Сегнетоэлектриками называются вещества, при достаточно низкой температуре обладающие ненулевой электрической поляризацией при нулевом внешнем электрическом поле. В этом отношении сегнетоэлектрики аналогичны ферромагнетикам, у которых есть ненулевой магнитный момент без приложенного магнитного поля. В этой задаче будут рассматриваться термодинамические свойства сегнетоэлектриков, в частности изменение температуры при изменении электрического поля (так называемый электрокалорический эффект). Этот эффект позволяет использовать сегнетоэлектрические пленки для охлаждения поверхности (см. рис.).  Состояние сегнетоэлектрика характеризуется поляризацией $\vec{P}$ (дипольным моментом единицы объема его вещества), а также вектором электрической индукции $\vec{D}$ и напряженностью электрического поля $\vec{E}$. Далее во всей задаче рассматривается плоский образец сегнетоэлектрика, поляризация которого однородна и все время направлена вдоль одной и той же оси, поэтому вместо векторов можно использовать скалярные величины $P$, $D$, $E$ — проекции на эту ось. Считайте известным, что изменение объемной плотности электрической энергии (включающей в себя энергию электрического поля и энергию поляризованного вещества) имеет вид $$ dw = E d D. $$ Будем рассматривать сегнетоэлектрик постоянного объема $V$, так что он не совершает механической работы. Тогда изменение его внутренней энергии задается выражением $$ dU = \delta Q + V E dD, $$ где $\delta Q$ — подведенное в процессе тепло.
Часть А. Электрокалорический эффект в сегнетоэлектриках (5.5 баллов) В этой части эффект изменения температуры сегнетоэлектрика под действием электрического поля исследуется из чисто термодинамических соображений.
Рассмотрим один моль идеального газа. Рассматривая в качестве трех величин $x$, $y$, $z$ его давление $p$, объем $V$ и температуру $T$, проверьте тождество (1). Далее в этой части будем рассматривать образец сегнетоэлектрика, имеющий вид тонкой пластинки, помещенной между обкладками плоского конденсатора. Объем сегнетоэлектрика $V$ можно считать постоянным, поэтому его состояние характеризуется поляризацией $P$ и температурой $T$. На сегнетоэлектрик можно воздействовать, подводя или отводя от него тепло или прикладывая напряжение (создавая тем самым электрическое поле).
Пусть с сегнетоэлектриком производится цикл (см. рис.), в координатах $E$, $P$. Определите полное количество теплоты, полученное сегнетоэлектриком за цикл. Выразите ответ через $E_1$, $E_2$, $P_1$, $P_2$, $V$.
Теперь рассмотрим цикл ABCD (см. рис.), имеющий вид бесконечно малого параллелограмма. Укажите направление обхода цикла, при котором полученное сегнетоэлектриком за цикл количество теплоты будет положительным. Ответ обоснуйте.  Следующие части задачи посвящены доказательству тождества
Пусть $BC$ и $AD$ — изотермы, причем на участке $BC$ температура сегнетоэлектрика равна $T_1$, а на участке $AD$ — $T_2$, $|T_1 - T_2|\ll T_1$. Выразите полученное сегнетоэлектриком за весь цикл количество теплоты $Q$ через $V$, $(\partial P/\partial T)_E$ (производная поляризации при постоянном электрическом поле), $T_1$, $T_2$ и разность электрических полей в точках $D$ и $A$: $d E = E_D- E_A \approx E_C - E_B$.
В условиях предыдущего пункта найдите тепло $Q_+$, которое подводится к сегнетоэлектрику за цикл. Укажите, на какой из изотерм тепло подводится, а на какой — отводится. Выразите ответ через $V$, $T_1$, $T_2$, $\Delta E$, $(\partial S/\partial E)_T$ (производная энтропии по электрическому полю при постоянной температуре).
Используя формулу для коэффициента полезного действия для цикла Карно, а также результаты $A4$, $A5$, докажите соотношение (2). Считайте, что полное количество теплоты, полученное сегнетоэлектриком за цикл, совпадает с полезной работой. Пусть теперь изотермами являются отрезки $AB$ (температура $T_1$) и $CD$ (температура $T_2$).
Выразите полученное сегнетоэлектриком за весь цикл количество теплоты $Q$ через объем $V$, изменение электрического поля на изотерме $dE = E_B - E_A \approx E_C - E_D$, температуры $T_1$, $T_2$ и частные производные $(\partial E/\partial T)_P$, $(\partial P/\partial E)_T$. Примечание: вам может потребоваться связать между собой изменение электрического поля на изотерме с изменением поляризации с помощью частной производной при постоянной температуре.
Используя тождество (1) для тройки переменных $E$, $P$, $T$, выразите теплоту $Q$ из предыдущего пункта через $V$, $T_1$, $T_2$ $dE$ и $(\partial P/\partial T)_E$.
Запишите выражение для тепла $Q_+$, подведенного в цикле. Выразите ответ через $V$, $T_1$, $T_2$, $\Delta E$, $(\partial S/\partial E)_T$ (производная энтропии по электрическому полю при постоянной температуре).
Используя результаты $A8$, $A9$ и формулу для коэффициента полезного действия цикла Карно, докажите для рассматриваемого случая формулу (2). Определение полезной работы такое же, как в $A6$.
Часть B. Микроскопическая модель сегнетоэлектрика (4.5 балла) Для того, чтобы достичь наиболее сильного эффекта изменения температуры сегнетоэлектрика, нужно использовать вещество с большим значением производной $\left({\partial P}/{\partial T} \right)_E$. Оказывается, что эта производная особенно велика вблизи точки фазового перехода. Пока температура сегнетоэлектрика выше температуры фазового перехода, его спонтанная поляризация равна нулю, а когда ниже — возникает спонтанная поляризация. Рассмотрим следующую модель сегнетоэлектрика. Пусть сегнетоэлектрик содержит ионы кристаллической решетки, которые находятся в эффективном потенциале $$ U(x) = U_0 \left( \frac{a_2}{2} \left( \frac{x}{x_0}\right)^2 - \frac{a_4}{4} \left( \frac{x}{x_0}\right)^4 + \frac{a_6}{6} \left( \frac{x}{x_0}\right)^6\right) $$ Для простоты рассматривается одномерная задача, поэтому потенциал зависит только от одной координаты иона, которая отсчитывается от его положения равновесия. Здесь $U_0$ — характерное значение энергии, $x_0$ — характерное смещение иона, $a_4 > 0$, $a_6 > 0$ — безразмерные постоянные, характеризующие форму потенциала, величина $a_2 = \alpha (T - T_с)/T_c$ ($\alpha$ — некоторый коэффициент) характеризует изменение потенциала с температурой. В зависимости от температуры у потенциала могут появляться дополнительные положения равновесия. При этом фактически реализуется то из устойчивых положений равновесия, которому отвечает наименьшее значение потенциала. Если ион находится в положении равновесия с $x = 0$, его вклад в электрический дипольный момент кристалла равен нулю. Если ион находится в положении равновесия с ненулевым $x$, у кристалла возникает спонтанная поляризация. Концентрация ионов в кристалле $n$, заряд одного иона $q$. Для удобства вычислений вы можете использовать безразмерную переменную $y = x/x_0$.
Используя формулу (2) (ее можно применять без доказательства) и соотношение (1) для тройки переменных $S$, $T$, $E$, получите формулу $$ $$ $$ \left( \frac{\partial T}{\partial E}\right)_S = - \frac{T}{C_E} \left(\frac{\partial P}{\partial T} \right)_E. $$ Здесь $C_E$ — теплоемкость единицы объема сегнетоэлектрика при постоянном электрическом поле $$ C_E = \left( \frac{\delta Q}{dT}\right)_E. $$ Эта формула показывает, что можно изменить температуру сегнетоэлектрика, адиабатически изменяя электрическое поле.
Найдите положения равновесия иона в потенциале. Выразите ответ через $x_0$, $a_2$, $a_4$, $a_6$. Найдите количество положений равновесия в зависимости от значения $a_2$ и укажите, какие из них устойчивы.
Численно определите, начиная с какого значения $a_{2c}$ минимально возможному значению потенциальной энергии отвечает ненулевое значение $x$. Опишите использованный метод. Используйте численные значения $a_4 = 1$, $a_6 = 1$.
Найдите зависимость спонтанной поляризации сегнетоэлектрика $P$ от температуры. Выразите ответ через $n$, $q$, $x_0$, $a_4$, $a_6$, $\alpha$ и обезразмеренную температуру $t = (T- T_c)/T_c$ Считайте, что в результате взаимодействия все ионы при поляризации смещаются в одну и ту же сторону.
Используя результаты предыдущих пунктов, вычислите производную поляризации по температуре при электрическом поле, равном нулю $(\partial P/\partial T)_{E = 0}$. Выразите ответ через $n$, $q$, $x_0$, $a_4$, $a_6$, $\alpha$, $t$ и $T_c$. Постройте график зависимости этой производной от $t$, укажите характерные точки. При расчете координат точек используйте численные данные из $B2$. Влиянием на ионы собственного электрического поля, создаваемого сегнетоэлектриком, можно пренебречь.
Пусть теперь к сегнетоэлектрику приложили слабое внешнее электрическое поле $E$. Тогда изменение поляризации диэлектрика можно считать линейным по полю. Запишите уравнение, из которого можно найти положения равновесия при включенном электрическом поле. Найдите из этого уравнения поляризуемость $$ $$ $$ \alpha = \left(\frac{\partial P}{\partial E} \right)_{T, E = 0}. $$ Выразите ответ через $n$, $q$, $x_0$, $U_0$, $a_4$, $a_6$, $\alpha$, $t$ и положение равновесия иона без учета электрического поля $x$. Постройте график зависимости поляризуемости от обезразмеренной температуры $t$, укажите характерные точки. При расчете координат точек используйте численные данные из $B3$.
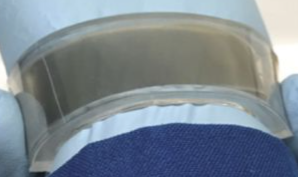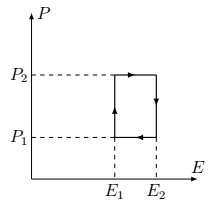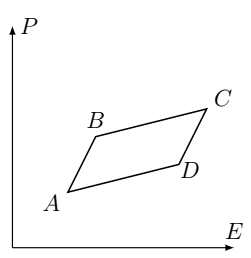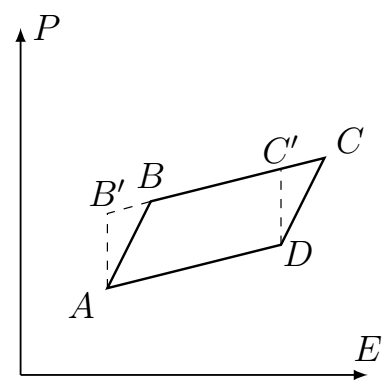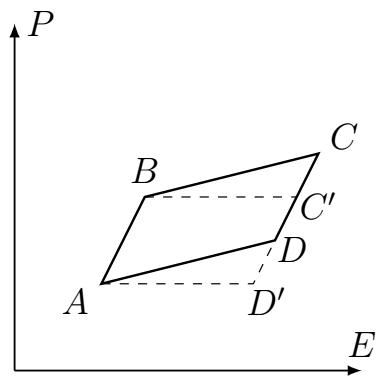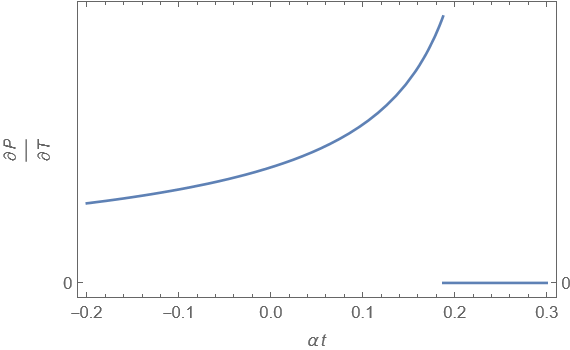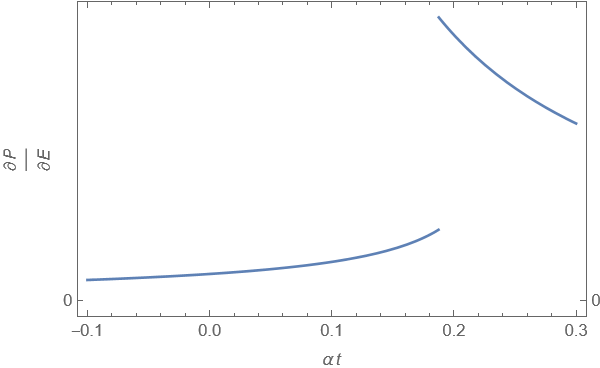
Рассмотрим один моль идеального газа. Рассматривая в качестве трех величин $x$, $y$, $z$ его давление $p$, объем $V$ и температуру $T$, проверьте тождество (1).
Решение: Запишем уравнение состояния идеального газа:$$PV = RT.$$Выражая из него каждый из параметров и дифференцируя, получаем$$P = \frac{RT}{V}, \quad \left( \frac{\partial P}{\partial V}\right)_T = - \frac{R T}{V^2},$$$$V = \frac{RT}{P}, \quad \left( \frac{\partial V}{\partial T}\right)_P = \frac{R}{P},$$$$T = \frac{PV}{R}, \quad \left( \frac{\partial T}{\partial P}\right)_V = \frac{V}{R}.$$Перемножая производные, получаем$$\left( \frac{\partial P}{\partial V}\right)_T \left( \frac{\partial V}{\partial T}\right)_P \left( \frac{\partial T}{\partial P}\right)_V = - \frac{RT}{V^2} \frac{R}{P} \frac{V}{R} = - \frac{RT }{PV } = -1.$$Аналогично можно вычислить и другую тройку производных$$\left( \frac{\partial P}{\partial T}\right)_V = \frac{R}{V}, \quad \left( \frac{\partial V}{\partial P}\right)_T= - \frac{RT }{P^2}, \quad \left( \frac{\partial T}{\partial V}\right)_P = \frac{P}{R}.$$Их произведение равно$$\left( \frac{\partial P}{\partial T}\right)_V \left( \frac{\partial V}{\partial P}\right)_T \left( \frac{\partial T}{\partial V}\right)_P = \frac{R}{V} \left( - \frac{RT}{P^2}\right) \frac{P}{R} = - \frac{RT}{PV} = -1.$$Второе тождество можно было и не проверять, поскольку входящие в него производные являются обратными величинами по отношению к производным в первом тождестве (например $(\partial P/\partial T)_V = 1/(\partial T/\partial P)_V$), поэтому их произведение будет равно $1/(-1) = -1$. Приведем также доказательство формулы (1) в общем случае. Для этого рассмотрим функцию $z = z(x, y)$. Будем вычислять производную $(\partial x/\partial y)_z$ при постоянном $z$. Из условия постоянства $z$ получаем$$dz = \left( \frac{\partial z}{\partial x}\right)_y dx + \left( \frac{\partial z}{\partial y}\right)_x dy = 0.$$Из этого соотношения находим $$\frac{dx}{dy} = \left(\frac{\partial x}{\partial y} \right)_z = - \frac{(\partial z/\partial x)_y}{(\partial z/\partial y)_x}.$$Заметим, что если рассматривать производные просто как отношения бесконечно малых величин, в правой части этого равенства не было бы знака минус. Однако такой подход не работает, поскольку приращения при вычислении производных берутся при различных фиксированных параметрах, иными словами $\Delta z$ в числителе и в знаменателе это разные величины, и их нельзя сокращать. Собирая все множители в одной части, получим окончательно$$\left(\frac{\partial x}{\partial y} \right)_z \left( \frac{\partial z}{\partial y}\right)_x \left( \frac{\partial z}{\partial x}\right)_y^{-1} = \left(\frac{\partial x}{\partial y} \right)_z \left( \frac{\partial z}{\partial y}\right)_x \left(\frac{\partial x}{\partial z}\right)_y = -1.$$
Ответ: $$\left( \frac{\partial P}{\partial V}\right)_T \left( \frac{\partial V}{\partial T}\right)_P \left( \frac{\partial T}{\partial P}\right)_V = \left( \frac{\partial P}{\partial T}\right)_V \left( \frac{\partial V}{\partial P}\right)_T \left( \frac{\partial T}{\partial V}\right)_P = -1$$  Приведем также доказательство формулы (1) в общем случае. Для этого рассмотрим функцию $z = z(x, y)$. Будем вычислять производную $(\partial x/\partial y)_z$ при постоянном $z$. Из условия постоянства $z$ получаем$$dz = \left( \frac{\partial z}{\partial x}\right)_y dx + \left( \frac{\partial z}{\partial y}\right)_x dy = 0.$$Из этого соотношения находим $$\frac{dx}{dy} = \left(\frac{\partial x}{\partial y} \right)_z = - \frac{(\partial z/\partial x)_y}{(\partial z/\partial y)_x}.$$Заметим, что если рассматривать производные просто как отношения бесконечно малых величин, в правой части этого равенства не было бы знака минус. Однако такой подход не работает, поскольку приращения при вычислении производных берутся при различных фиксированных параметрах, иными словами $\Delta z$ в числителе и в знаменателе это разные величины, и их нельзя сокращать. Собирая все множители в одной части, получим окончательно$$\left(\frac{\partial x}{\partial y} \right)_z \left( \frac{\partial z}{\partial y}\right)_x \left( \frac{\partial z}{\partial x}\right)_y^{-1} = \left(\frac{\partial x}{\partial y} \right)_z \left( \frac{\partial z}{\partial y}\right)_x \left(\frac{\partial x}{\partial z}\right)_y = -1.$$

Пусть с сегнетоэлектриком производится цикл (см. рис.), в координатах $E$, $P$. Определите полное количество теплоты, полученное сегнетоэлектриком за цикл. Выразите ответ через $E_1$, $E_2$, $P_1$, $P_2$, $V$.
Решение: Проинтегрируем первое начало термодинамики по циклу:$$\oint dU = \oint \delta Q + V \oint E d D = 0,$$поскольку изменение внутренней энергии сегнетоэлектрика за цикл равно нулю.Тогда полное тепло, подведенное в цикле$$Q = \oint \delta Q = - V \oint E dD.$$Поскольку $D = \varepsilon_0 E + P$, этот интеграл сводится к$$Q = - V \varepsilon_0 \oint EdE - V \oint E dP = - V \oint E dP. $$Здесь интеграл от электрического поля сводится к изменению $E^2$ за период и поэтому равен нулю. Записав подынтегральное выражение как $d(EP) - PdE$, получим с учетом того, что изменение произведения $EP$ за цикл также равно нулю$$Q = V \oint P dE.$$Обе последних формулы годятся для вычисления теплоты. Из них следует, что она равна площади графика, изображающего цикл в координатах $E$,$P$. Если использовать последнее выражение, вклад в интеграл дадут только горизонтальные участки$$Q =V P_2 (E_2 - E_1) - V P_1 (E_2 - E_1) = V (P_2 - P_1)(E_2 - E_1).$$
Ответ: $$Q = V (P_2 - P_1)(E_2 - E_1)$$

Теперь рассмотрим цикл ABCD (см. рис.), имеющий вид бесконечно малого параллелограмма.  Укажите направление обхода цикла, при котором полученное сегнетоэлектриком за цикл количество теплоты будет положительным. Ответ обоснуйте.
Решение: Согласно результатам предыдущего пункта, работа равна площади параллелограмма $ABCD$ с точностью до знака. Запишем интеграл для количества теплоты в виде$$Q = V \oint P dE.$$Интеграл $\int P dE$ по некоторому участку положителен, если интегрирование производится в направлении возрастания электрического поля (если $P > 0$). Поэтому для положительности интеграла участок с большим $P$ должен обходиться в положительном направлении, а с меньшим — в отрицательном. Поэтому цикл должен обходиться по часовой стрелке, то есть в направлении $ABCD$
Ответ: Направление обхода: $ABCD$

Пусть $BC$ и $AD$ — изотермы, причем на участке $BC$ температура сегнетоэлектрика равна $T_1$,  а на участке $AD$ — $T_2$,  $|T_1 - T_2|\ll T_1$. Выразите полученное сегнетоэлектриком за весь цикл количество теплоты $Q$   через $V$, $(\partial P/\partial T)_E$ (производная поляризации при постоянном электрическом поле), $T_1$, $T_2$ и разность электрических полей в точках $D$ и $A$:  $d E = E_D- E_A \approx E_C - E_B$.
Ответ: $$Q = V\left( \frac{\partial P}{\partial T}\right)_E (T_1 - T_2) dE$$

В условиях предыдущего пункта найдите тепло $Q_+$, которое подводится к сегнетоэлектрику за цикл. Укажите, на какой из изотерм тепло подводится, а на какой — отводится.  Выразите ответ через $V$, $T_1$, $T_2$, $\Delta E$, $(\partial S/\partial E)_T$ (производная энтропии по электрическому полю при постоянной температуре).
Решение: Поскольку изменение энтропии сегнетоэлектрика за цикл должно быть равно нулю, верно равенство$$\frac{Q_+}{T_+} + \frac{Q_-}{T_-} = 0,$$где $T_+$ — температура изотермы, на которой тепло подводится, $T_-$ — на которой тепло отводится, $Q_-$ — отведенное тепло. Поскольку полное подведенное за цикл тепло $Q = Q_+ + Q_- >0$, $Q_+ > |Q_-|$. Отсюда следует, что $T_+ > T_-$. Поскольку на изотерме с температурой $T_1$ значения поляризации больше, а производная поляризации по температуре (при постоянном электрическом поле) отрицательна, получаем $T_1 < T_2$, а значит тепло подводится на изотерме $DA$. Поскольку подведенное тепло связано с изменением энтропии единицы объема соотношением $Q_+ = V T_2 dS$, получаем$$Q_+ =- V \left( \frac{\partial S}{\partial E}\right)_T T_2 dE.$$Знак минус связан с тем, что на рассматриваемом участке электрическое поле уменьшается.
Ответ: $$Q_+ =- V\left( \frac{\partial S}{\partial E}\right)_T T_2 dE$$

Используя формулу для коэффициента полезного действия для цикла Карно, а также результаты $A4$, $A5$, докажите соотношение (2). Считайте, что полное количество теплоты, полученное сегнетоэлектриком за цикл, совпадает с полезной работой.
Решение: Коэффициент полезного действия по определению равен$$\eta = \frac{Q}{Q_+}.$$С другой стороны для цикла Карно он равен $$\eta = \frac{T_2 - T_1}{T_2}.$$Приравняв эти выражения, получим$$Q = \frac{T_2 - T_1}{T_2} Q_+,$$откуда$$V\left( \frac{\partial P}{\partial E}\right)_T (T_1 - T_2) dE = -V \left( \frac{\partial S}{\partial E}\right)_T T_2 dE \frac{T_2 - T_1}{T_2}.$$Сокращая множитель $dE$ и разность температур, получим требуемое соотношение$$\left( \frac{\partial P}{\partial T}\right)_E = \left( \frac{\partial S}{\partial E}\right)_T$$Заметим, что можно было бы не ссылаться на формулу для коэффициента полезного действия цикла Карно, а использовать равенство нулю изменению энтропии за цикл, записанное в решении предыдущего пункта:$$\frac{Q_+}{T_2} + \frac{Q_-}{T_1} = 0, \quad Q_- = - \frac{T_1}{T_2} Q_+,$$откуда $$Q = Q_+ + Q_- = Q_+ \left( 1 - \frac{T_1}{T_2}\right). $$
Ответ: $$\left( \frac{\partial P}{\partial T}\right)_E = \left( \frac{\partial S}{\partial E}\right)_T.$$

Выразите полученное сегнетоэлектриком за весь цикл количество теплоты $Q$ через объем $V$, изменение электрического поля на изотерме $dE = E_B - E_A \approx E_C - E_D$, температуры $T_1$, $T_2$ и частные производные $(\partial E/\partial T)_P$, $(\partial P/\partial E)_T$. Примечание: вам может потребоваться связать между собой изменение электрического поля на изотерме с изменением поляризации с помощью частной производной при постоянной температуре.
Ответ: $$Q = V \left( \frac{\partial P}{\partial E}\right)_T \left(\frac{\partial E}{\partial T} \right) _P(T_2 - T_1)dE$$

Используя тождество (1) для тройки переменных $E$, $P$, $T$, выразите теплоту $Q$ из предыдущего пункта через $V$, $T_1$, $T_2$ $dE$ и $(\partial P/\partial T)_E$.
Решение: Запишем тождество в нужных координатах$$\left( \frac{\partial P}{\partial E}\right)_T \left(\frac{\partial E}{\partial T} \right) _P \left( \frac{\partial T}{\partial P}\right)_E = -1,$$откуда$$\left( \frac{\partial P}{\partial E}\right)_T \left(\frac{\partial E}{\partial T} \right) _P = - \left(\frac{\partial P}{\partial T}\right)_E.$$
Ответ: $$Q = -V \left(\frac{\partial P}{\partial T}\right)_E (T_2 - T_1)dE$$

Запишите выражение для тепла $Q_+$, подведенного в цикле. Выразите ответ через $V$, $T_1$, $T_2$, $\Delta E$, $(\partial S/\partial E)_T$ (производная энтропии по электрическому полю при постоянной температуре).
Решение: Как и в пункте $A5$, тепло подводится на участке с большей температурой. Проведя вертикальную прямую $E = const$, как и в пункте $A5$ получим, что температуре $T_1$ отвечает большая поляризация, чем температуре $T_2$, а значит $T_2 > T_1$. Значит тепло подводится на изотерме с температурой $T_2$, подведенное тепло равно$$Q_+ =- T_2 \left(\frac{\partial S}{\partial E} \right)_T dE.$$Если же больше температура $T_1$ (этому случаю отвечает другой знак производной $(\partial P/\partial T)_E$, поэтому его рассматривать не требовалось), подведенное тепло$$Q_+ = T_1 \left(\frac{\partial S}{\partial E} \right)_T dE.$$ Различие знаков связано с тем, что на участке $AB$ электрическое поле возрастает, а на участке $CD$ — убывает.
Ответ: $$Q_+ =-V T_2 \left(\frac{\partial S}{\partial E} \right)_T dE$$

Используя результаты $A8$, $A9$ и формулу для коэффициента полезного действия цикла Карно, докажите для рассматриваемого случая формулу (2). Определение полезной работы такое же, как в $A6$.
Решение: В случае $T_2 > T_1$ из формулы для кпд цикла Карно следует$$Q_+ \left( 1- \frac{T_1}{T_2}\right) = Q,$$откуда получаем$$- V T_2 \left(\frac{\partial S}{\partial E} \right)_T dE \left( 1- \frac{T_1}{T_2}\right) = - V \left(\frac{\partial P}{\partial T}\right)_E (T_2 - T_1)dE, $$откуда получаем формулу (2).Если же $T_2 < T_1$,$$Q_+ \left( 1- \frac{T_2}{T_1}\right) = Q,$$ откуда$$ V T_1 \left(\frac{\partial S}{\partial E} \right)_T dE \left( 1- \frac{T_2}{T_1}\right) = - V \left(\frac{\partial P}{\partial T}\right)_E (T_2 - T_1)dE, $$откуда также следует необходимое соотношение. Отметим, что эту формулу можно получить, и не прибегая к циклам Карно. Для этого запишем первое начало термодинамики, выразив подведенное количество теплоты через изменение энтропии:$$dU = V T dS + V EdD.$$Множитель $V$ в первом слагаемом связан с тем, что под $S$ подразумевается энтропия единицы объема сегнетоэлектрикаНас не интересует энергия электрического поля, поэтому рассмотрим отдельно величину$$U_1 = U -V\frac{\varepsilon_0 E^2}{2},$$для нее при постоянном объеме получаем$$dU_1 = dU -V \varepsilon_0 E dE = VT dS + V E d(D - \varepsilon_0 E) = V T dS + V E dP.$$Теперь введем свободную энергию Гиббса, которая в данном случае определяется как$$G = U_1 - VTS - VEP.$$Ее дифференциал равен$$dG = V T dS + VEdP - V(dT) S - VTdS - V(dE)P - V E dP = -VS dT - V P dE.$$Из этой формулы следует, что температуру и поляризацию вещества можно выразить как частные производные свободной энергии:$$V S = - \left( \frac{\partial G}{\partial T}\right)_E, \quad VP = - \left( \frac{\partial G}{\partial E}\right)_T.$$Воспользуемся теперь тем, что смешанные производные не зависят от порядка дифференцирования:$$\frac{\partial }{\partial E} \left( \frac{\partial G}{\partial T}\right)_E = \frac{\partial}{\partial T} \left( \frac{\partial G}{\partial E}\right)_T = \frac{\partial ^2 G}{\partial T \partial E}.$$Здесь при вычислении производной по одному из аргументов другой предполагается постоянным.Из этого тождества сразу следует$$- V \left( \frac{\partial S}{\partial E}\right)_T = - V \left(\frac{\partial P}{\partial T} \right)_E,$$то есть формула (2).
Ответ: $$\left( \frac{\partial P}{\partial T}\right)_E = \left( \frac{\partial S}{\partial E}\right)_T.$$  Отметим, что эту формулу можно получить, и не прибегая к циклам Карно. Для этого запишем первое начало термодинамики, выразив подведенное количество теплоты через изменение энтропии:$$dU = V T dS + V EdD.$$Множитель $V$ в первом слагаемом связан с тем, что под $S$ подразумевается энтропия единицы объема сегнетоэлектрикаНас не интересует энергия электрического поля, поэтому рассмотрим отдельно величину$$U_1 = U -V\frac{\varepsilon_0 E^2}{2},$$для нее при постоянном объеме получаем$$dU_1 = dU -V \varepsilon_0 E dE = VT dS + V E d(D - \varepsilon_0 E) = V T dS + V E dP.$$Теперь введем свободную энергию Гиббса, которая в данном случае определяется как$$G = U_1 - VTS - VEP.$$Ее дифференциал равен$$dG = V T dS + VEdP - V(dT) S - VTdS - V(dE)P - V E dP = -VS dT - V P dE.$$Из этой формулы следует, что температуру и поляризацию вещества можно выразить как частные производные свободной энергии:$$V S = - \left( \frac{\partial G}{\partial T}\right)_E, \quad VP = - \left( \frac{\partial G}{\partial E}\right)_T.$$Воспользуемся теперь тем, что смешанные производные не зависят от порядка дифференцирования:$$\frac{\partial }{\partial E} \left( \frac{\partial G}{\partial T}\right)_E = \frac{\partial}{\partial T} \left( \frac{\partial G}{\partial E}\right)_T = \frac{\partial ^2 G}{\partial T \partial E}.$$Здесь при вычислении производной по одному из аргументов другой предполагается постоянным.Из этого тождества сразу следует$$- V \left( \frac{\partial S}{\partial E}\right)_T = - V \left(\frac{\partial P}{\partial T} \right)_E,$$то есть формула (2).

Используя формулу (2) (ее можно применять без доказательства) и соотношение (1) для тройки переменных $S$, $T$, $E$, получите формулу  $$  \left( \frac{\partial T}{\partial E}\right)_S  = - \frac{T}{C_E} \left(\frac{\partial P}{\partial T} \right)_E.  $$  Здесь $C_E$ — теплоемкость единицы объема сегнетоэлектрика при постоянном электрическом поле  $$  C_E = \left( \frac{\delta Q}{dT}\right)_E.  $$  Эта формула показывает, что можно изменить температуру сегнетоэлектрика, адиабатически изменяя электрическое поле.
Решение: Запишем соотношение для требуемых переменных:$$\left( \frac{\partial T}{\partial E}\right)_S \left( \frac{\partial E}{\partial S}\right)_T \left( \frac{\partial S}{\partial T}\right) _E = -1.$$Перепишем его в виде$$\left( \frac{\partial T}{\partial E}\right)_S = - \left( \frac{\partial S}{\partial E}\right)_T \left( \frac{\partial S}{\partial T}\right) _E ^{-1}$$Выразив подведенное тепло через энтропию $\delta Q = T dS$, получим формулу для теплоемкости$$C_E = T \left( \frac{\partial S}{\partial T}\right)_E.$$Производную энтропии по электрическому полю выразим через производную поляризации по формуле (2) и получим окончательно
Ответ: $$\left( \frac{\partial T}{\partial E}\right)_S = - \frac{T}{C_E} \left(\frac{\partial P}{\partial T} \right)_E$$

Найдите положения равновесия иона в потенциале. Выразите ответ через $x_0$, $a_2$, $a_4$, $a_6$. Найдите количество положений равновесия в зависимости от значения $a_2$ и укажите, какие из них устойчивы.
Решение: В положении равновесия сила, действующая на ион должна быть равна нулю:$$F = - \frac{\partial U}{\partial x},$$откуда (здесь $y = x/x_0$)$$\frac{U_0}{x_0}\left(a_2 y - a_4 y^3 + a_6 y^5 \right) = 0.$$У этого уравнения всегда есть решение $y = 0$, остальные положения равновесия можно найти из биквадратного уравнения $$a_6 y^4 - a_4 y^2 + a_2 = 0,$$его корни$$y^2 = \frac{1}{2 a_6} \left( a_4 \pm \sqrt{a_4^2 - 4 a_6 a_2}\right).$$Физический смысл имеют только вещественные решения, поэтому дискриминант уравнения должен быть положительным, то есть эти решения могут существовать только при $$a_2 < \frac{a_4^2}{4 a_6}.$$Величина $y^2$ также положительна, поэтому нас интересуют только положительные корни квадратного уравнения. При $a_2 > 0$ оба корня положительны, поэтому у биквадратного уравнения 4 вещественных корня (т.е. еще 4 положения равновесия). Если же $a_2 < 0$, меньшее из значений $y^2$ отрицательно и не имеет физического смысла. Поэтому в этом случае существуют только положения равновесия, отвечающие большему из корней.Итого в общем случае есть 5 положений равновесия:$$x_1 = 0 \quad \text{(существует всегда)};$$$$x_{2, 3} = \pm x_0 \sqrt{\frac{1}{2 a_6} \left( a_4 + \sqrt{a_4^2 - 4 a_6 a_2}\right)} \quad \text{ существует при } a_2 < \frac{a_4^2}{4 a_6};$$$$x_{4,5} = \pm x_0 \sqrt{\frac{1}{2 a_6} \left( a_4 - \sqrt{a_4^2 - 4 a_6 a_2}\right)} \quad \text{ существует при } 0 < a_2 < \frac{a_4^2}{4 a_6}.$$Устойчивость положения равновесия определяется тем, отвечает оно максимуму или минимуму потенциала. Поэтому положение $x_1$ устойчиво при $a_2 > 0$, положения $x_{2,3}$ устойчивы во всей области, где они существуют, положения равновесия $x_{4,5}$ неустойчивы. При определении максимумов и минимумов можно использовать, что если у многочлена нет кратных корней, его максимумы и минимумы чередуются.
Ответ: $x_1 = 0$ — существует всегда, устойчиво при $a_2 > 0$; $x_{2, 3} = \pm x_0 \sqrt{\frac{1}{2 a_6} \left( a_4 + \sqrt{a_4^2 - 4 a_6 a_2}\right)} $ — существует и устойчиво при $a_2 < \frac{a_4^2}{4 a_6}$; $x_{4,5} = \pm x_0 \sqrt{\frac{1}{2 a_6} \left( a_4 - \sqrt{a_4^2 - 4 a_6 a_2}\right)}$ — существует при $0< a_2 < \frac{a_4^2}{4 a_6}$, неустойчиво. При $a_2 > a_4^2/(4a_6)$ положение равновесия одно, при $0< a_2 < a_4^2/(4a_6)$ положений равновесия 5, при $a_2 < 0$ положений равновесия 3.

Численно определите, начиная с какого значения $a_{2c}$ минимально возможному значению потенциальной энергии отвечает ненулевое значение $x$. Опишите использованный метод. Используйте численные  значения $a_4 = 1$, $a_6 = 1$.
Решение: Положениям равновесия, отличающиеся только знаками смещения, отвечает одна и та же энергия, поэтому их можно рассматривать вместе. При $a_2 < a_4^2/(4 a_6)$ есть 3 устойчивых положения равновесия. Энергия состояния с $x = x_1$ равна нулю, ее нужно сравнить с энергией состояния $x = x_2$. Для заданного $a_2$ можно вычислить значение $x_2$ и отвечающую ему энергию. Критическому значению $a_{2c}$ отвечает точка, для которой $U(x_2) =0$. Ее можно найти например методом деления отрезка пополам. Соответствующее значение $a_{2c} \approx 0.1875$. Оказывается, существует и точный аналитический ответ $a_{2c} =3/16$.
Ответ: $$a_{2c} = \frac{3}{16} \approx 0.1875$$

Найдите зависимость спонтанной поляризации сегнетоэлектрика $P$ от температуры. Выразите ответ через $n$, $q$, $x_0$, $a_4$, $a_6$, $\alpha$ и обезразмеренную температуру $t = (T- T_c)/T_c$ Считайте, что в результате взаимодействия все ионы при поляризации смещаются в одну и ту же сторону.
Решение: Спонтанная поляризация выражается через смещение ионов как$$P = n q x.$$При $a > a_{2c}$ (т.е. при $t > a_{2c}/\alpha$) единственное положение равновесия $x = 0$, поэтому $P = 0$. При $a< a_{2c}$$$P = \pm n q x_0 \sqrt{\frac{1}{2 a_6} \left( a_4 + \sqrt{a_4^2 - 4 a_6 \alpha t}\right)}$$
Ответ: $$P = \pm n q x_0 \sqrt{\frac{1}{2 a_6} \left( a_4 + \sqrt{a_4^2 - 4 a_6 \alpha t}\right)} \; (\alpha t < a_{2c});\quad P = 0 \; (\alpha t > a_{2c})$$

Используя результаты предыдущих пунктов, вычислите производную поляризации по температуре при электрическом поле, равном нулю $(\partial P/\partial T)_{E = 0}$. Выразите ответ через $n$, $q$, $x_0$, $a_4$, $a_6$, $\alpha$, $t$ и $T_c$. Постройте график зависимости этой производной от $t$, укажите характерные точки. При расчете координат точек используйте численные данные из $B2$. Влиянием на ионы собственного электрического поля, создаваемого сегнетоэлектриком, можно пренебречь.
Решение: Дифференцируя полученное в предыдущем пункте выражение, получим$$\left( \frac{\partial P}{\partial T}\right)_E = \pm \frac{nq x_0}{T_c \sqrt{2 a_6}} \frac{-a_6 \alpha}{\sqrt{a_4 + \sqrt{a_4^2 - 4 a_6 \alpha t}}\sqrt{a_4^2 - 4 a_6 \alpha t}}$$Выражение применимо при $\alpha t < a_c$, иначе производная тождественно равна нулю. График модуля этой производной представляет собой функцию с монотонно возрастающим модулем. Модуль производной максимален в точке фазового перехода. Если выбрать положение равновесия таким образом, что $P>0$, производная отрицательна, максимальное значение равно$$\left( \frac{\partial P}{\partial T}\right)_E = \frac{2}{\sqrt{3}}\frac{n q x_0 \alpha}{T_c}.$$

Пусть теперь к сегнетоэлектрику приложили слабое внешнее электрическое поле $E$. Тогда изменение поляризации диэлектрика можно считать линейным по полю. Запишите уравнение, из которого можно найти положения равновесия при включенном электрическом поле. Найдите из этого уравнения поляризуемость  $$  \alpha = \left(\frac{\partial P}{\partial E} \right)_{T, E = 0}.  $$  Выразите ответ через $n$, $q$, $x_0$, $U_0$, $a_4$, $a_6$, $\alpha$, $t$ и положение равновесия иона без учета электрического поля $x$. Постройте график зависимости поляризуемости от обезразмеренной температуры $t$, укажите характерные точки. При расчете координат точек используйте численные данные из $B3$.
Решение: Суммарная сила, действующая на ион со стороны электрического поля и со стороны потенциала должна быть равна нулю:$$qE - \frac{\partial U}{\partial x} = 0,$$откуда условие равновесия$$\frac{U_0}{x_0}\left(a_2 y - a_4 y^3 + a_6 y^5 \right) = q E .$$По условию правая часть мала, решение мало отличается от решения при нулевом поле. Если начальная равновесная координата равна нулю, нелинейными слагаемыми можно пренебречь, получим$$y = \frac{q x_0 }{U_0 a_2} E.$$Пусть без электрического поля решение уравнения $y = y_0$, а после включения поля $y = y_0 + \delta y$. Раскладывая уравнение до первого порядка по $\delta y$, получим$$(a_2 y_0 - a_4 y_0^3 + a_6 y_0^5) + (a_2 - 3 a_4 y_0^2 + 5 a_6 y_0^4)\delta y = \frac{q x_0}{U_0} E.$$Первое слагаемое равно нулю, поскольку $y_0 $ — решение уравнения без электрического поля, окончательно получаем $$\delta y = \frac{1}{a_2 - 3 a_4 y_0^2 + 5 a_6 y_0 ^4} \frac{q x_0}{U_0} E.$$Поляризуемость связана с $y$ соотношением$$P = nq x = nq x_0 y,$$поэтому$$\frac{\partial P}{\partial E} = n q x_0 \frac{\partial y}{\partial E} = \frac{1}{\alpha t - 3 a_4 (x^2/x_0^2)+ 5 a_6 (x^4/x_0^4)} \frac{n q^2 x_0^2}{U_0}.$$Если температура выше критической, равновесное значение $x = 0$, а если ниже, то значение $x$ описывается формулой из $B1$. При критической температуре производная испытывает скачок:$$\left.\frac{\partial P}{\partial E} \right| _{\alpha t > a_c} = \frac{16}{3} \frac{n q^2 x_0^2}{U_0}, \quad \left.\frac{\partial P}{\partial E} \right| _{\alpha t < a_c} = \frac{4}{3} \frac{n q^2 x_0^2}{U_0}.$$При заданных численных параметрах производная убывает при удалении температуры от критической. При этом на равных расстояниях производная больше при температурах выше критической.
Темы:
T, Термодинамика, Цикл Карно, Произвольное уравнение состояния, Сборы XY, Y, Циклы, 2024